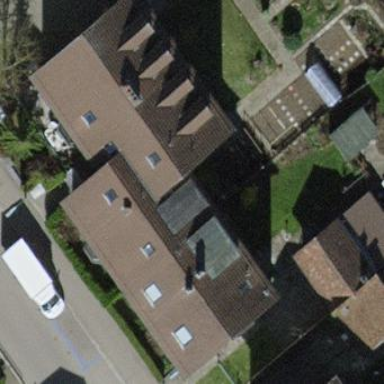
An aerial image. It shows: Building with tile roof.